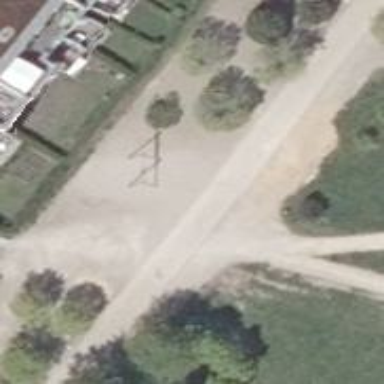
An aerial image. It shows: Playground with swings.